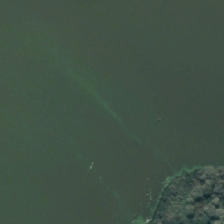
Land cover: lake_pond